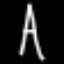
Label: The Eiffel Tower